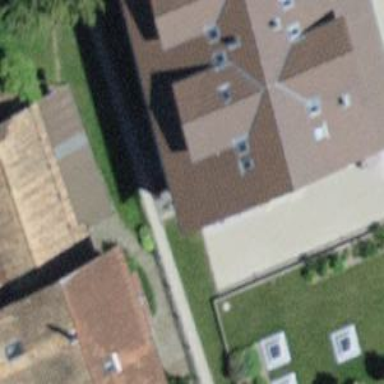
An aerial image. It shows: Residential building.